Aerial crown-view tile of a tropical tree (Barro Colorado Island, Panama), acquired 20250512:
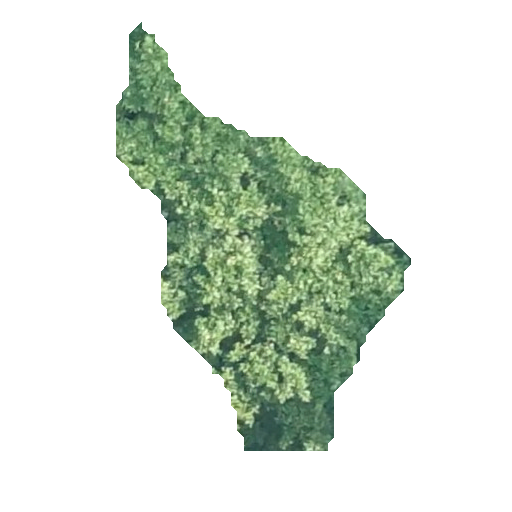
Species: Ficus obtusifolia
GBIF accepted scientific name: Ficus obtusifolia
Crown area: 90.897 m²